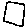
Label: square